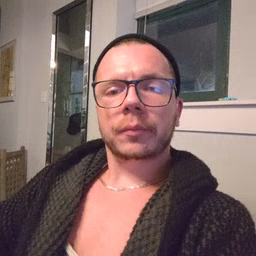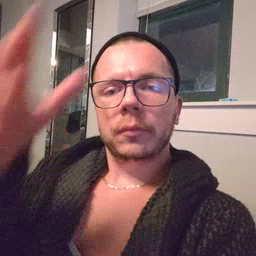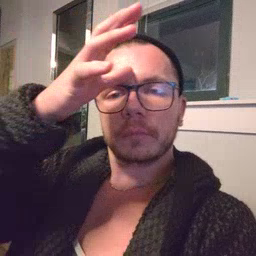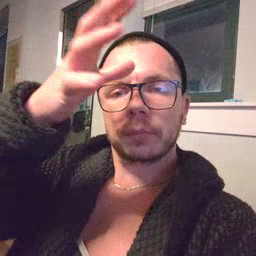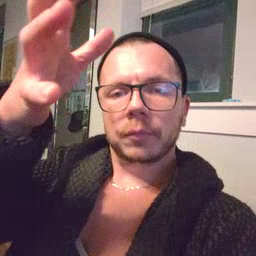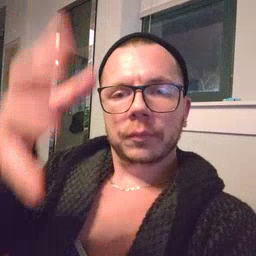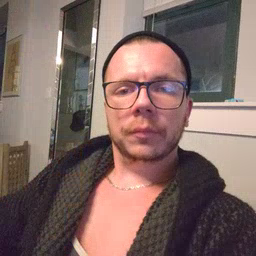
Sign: grandpa